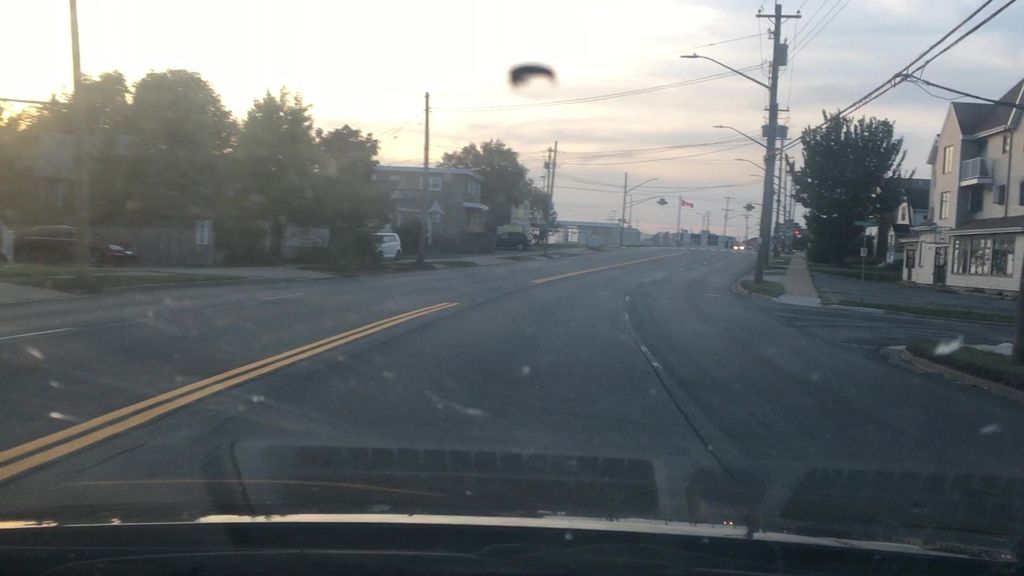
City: halifax